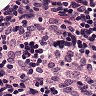
Metastatic tissue present: no